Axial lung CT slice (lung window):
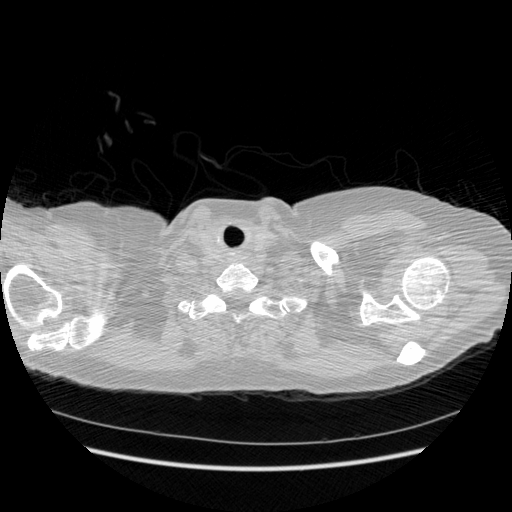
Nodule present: no